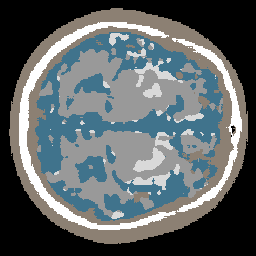
Label: no_lesion